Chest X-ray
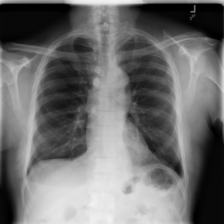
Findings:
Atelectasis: negative
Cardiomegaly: negative
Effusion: positive
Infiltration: negative
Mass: negative
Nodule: negative
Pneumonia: negative
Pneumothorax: negative
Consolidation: negative
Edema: negative
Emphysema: negative
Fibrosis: negative
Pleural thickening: negative
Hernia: negative